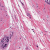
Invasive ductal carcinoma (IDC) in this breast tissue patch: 1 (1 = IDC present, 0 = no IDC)